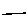
Label: line